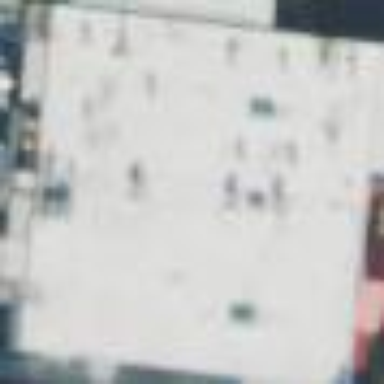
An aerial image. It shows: Supermarket building.